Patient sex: F
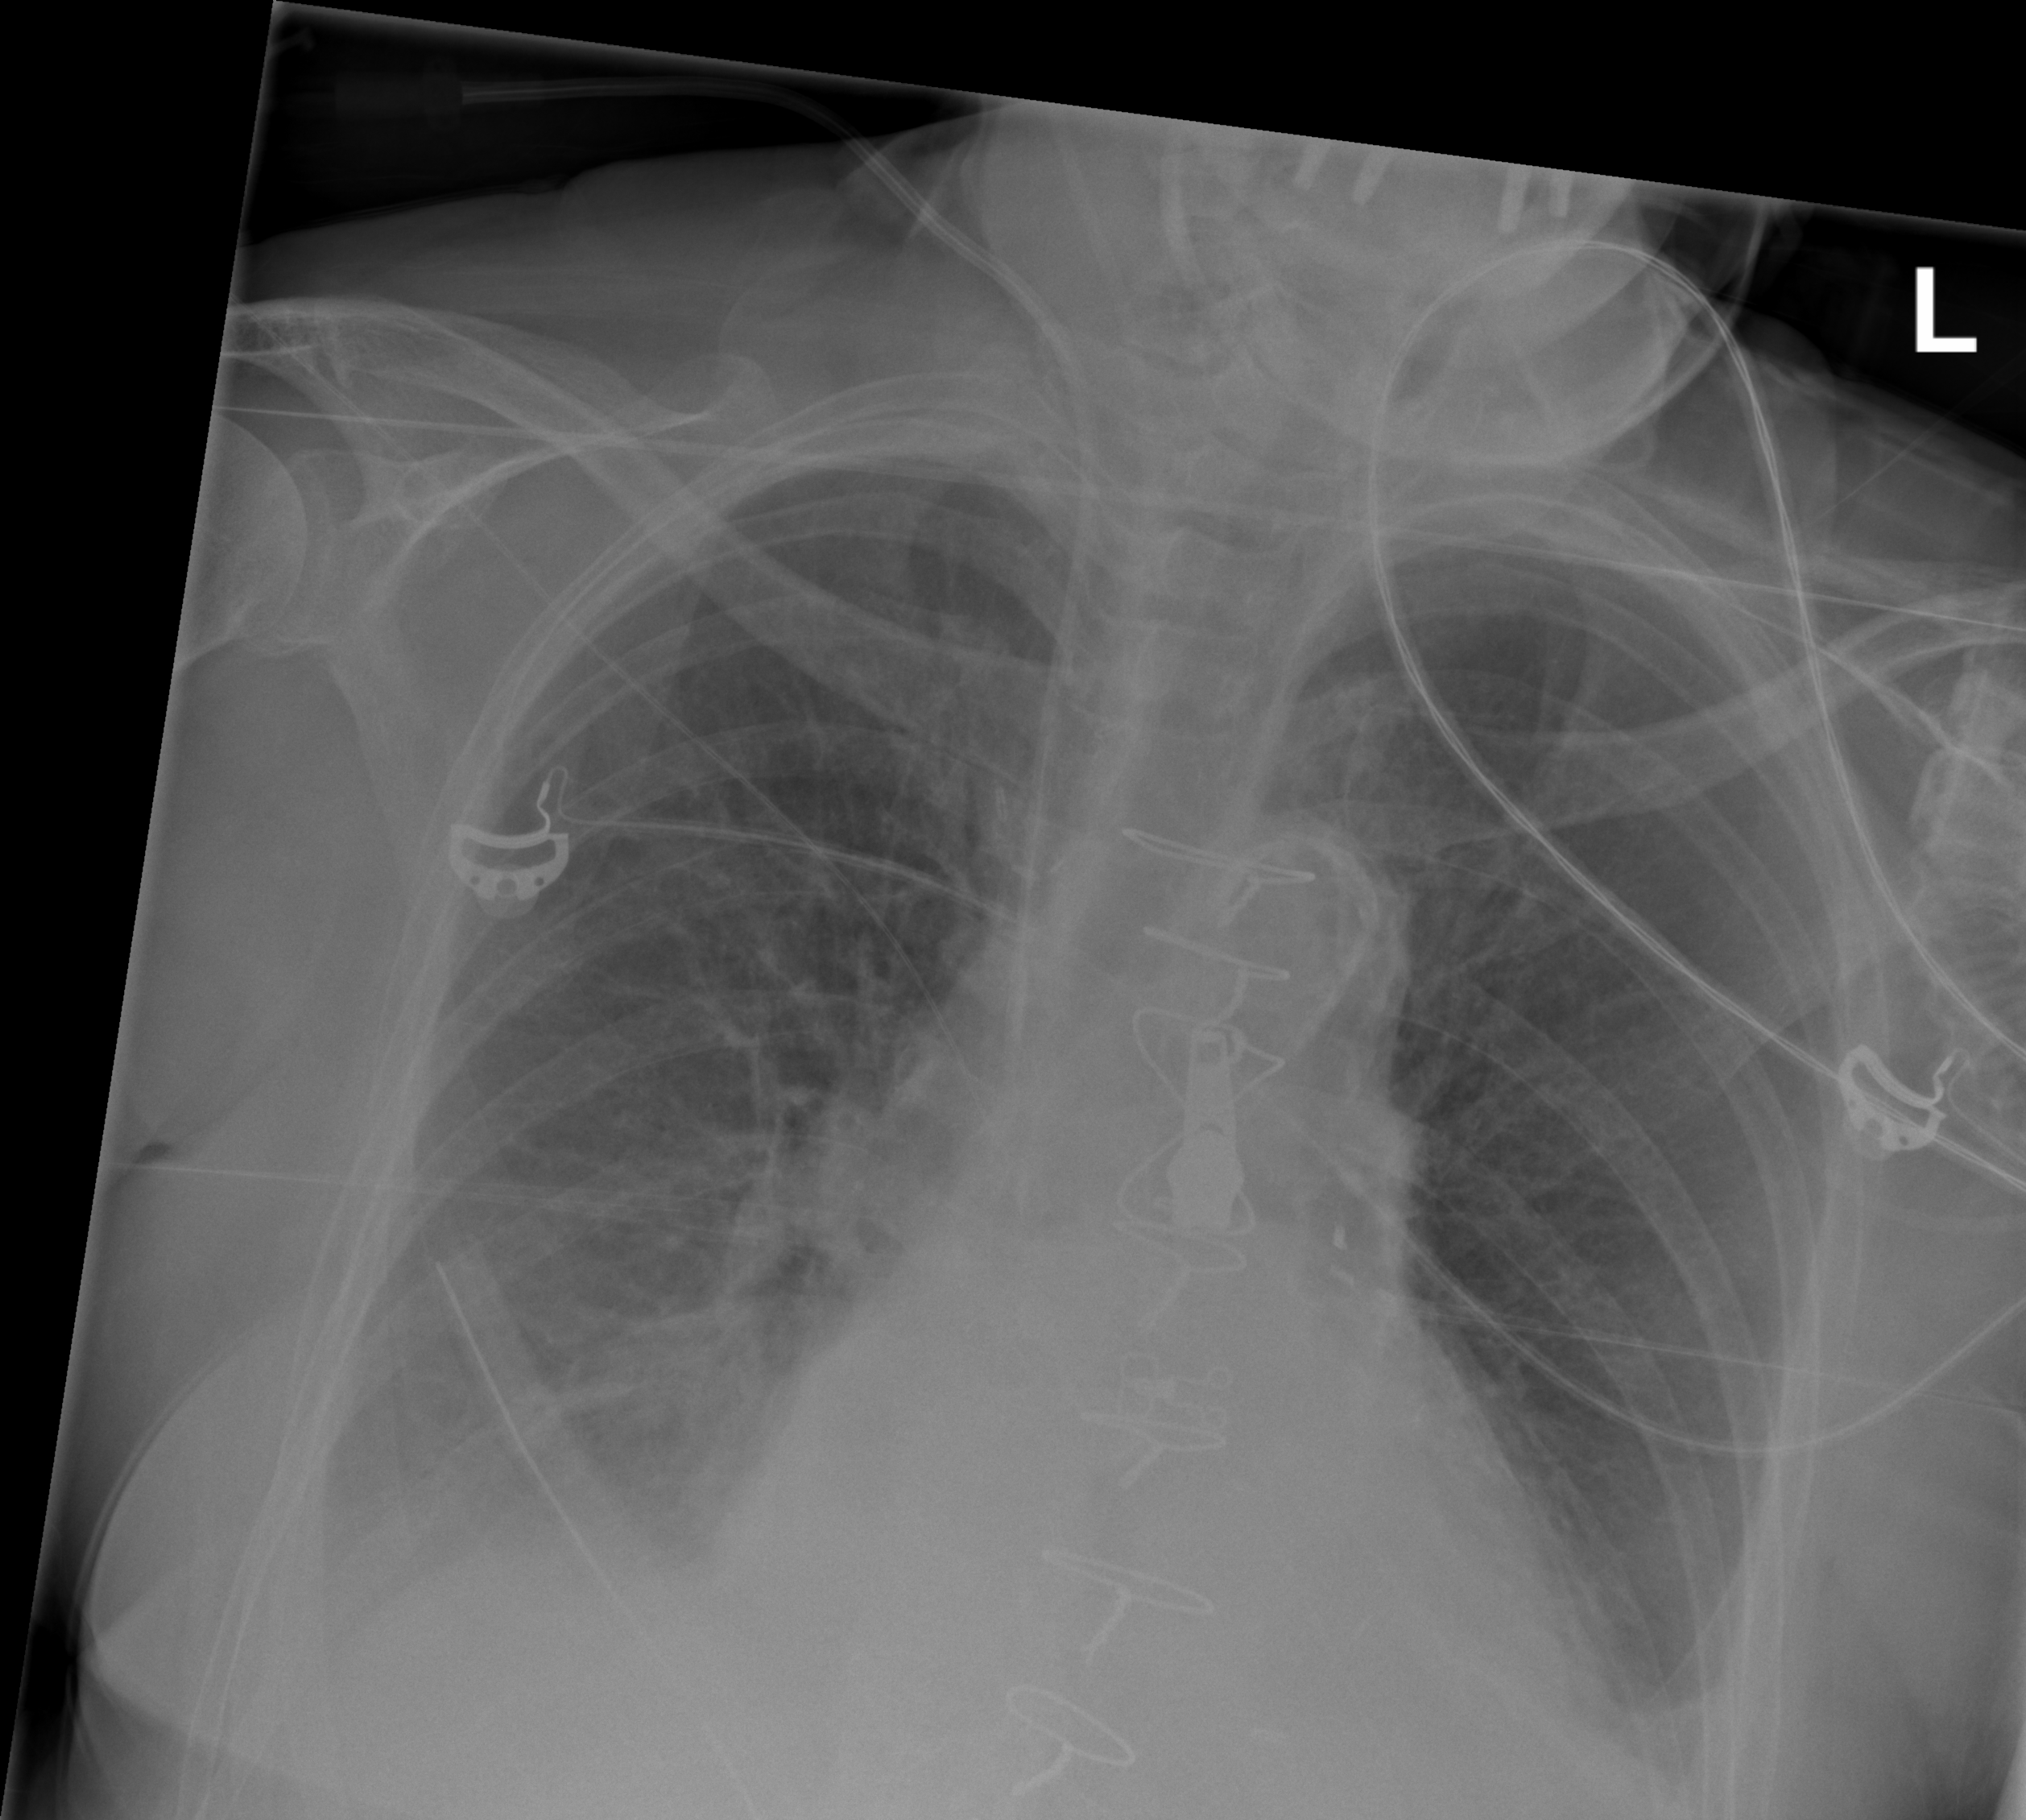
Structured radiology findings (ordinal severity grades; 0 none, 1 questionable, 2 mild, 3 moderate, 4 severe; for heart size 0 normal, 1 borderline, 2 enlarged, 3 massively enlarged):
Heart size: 1
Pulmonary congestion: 2
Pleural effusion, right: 3
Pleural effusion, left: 2
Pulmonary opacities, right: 0
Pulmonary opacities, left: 0
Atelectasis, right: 2
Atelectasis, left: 2